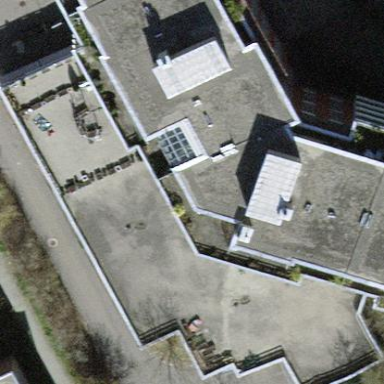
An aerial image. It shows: Commercial building.